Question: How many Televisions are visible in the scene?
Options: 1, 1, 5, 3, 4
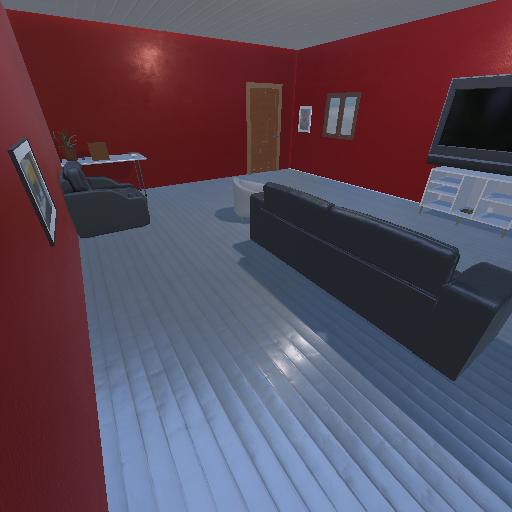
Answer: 1